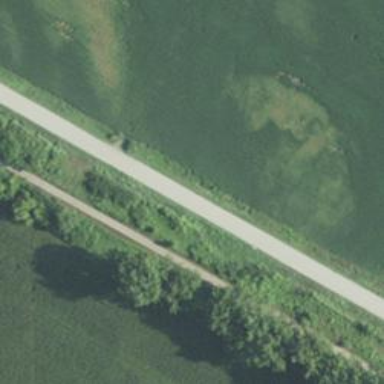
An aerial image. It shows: Asphalt cycleway beside abandoned railway.